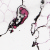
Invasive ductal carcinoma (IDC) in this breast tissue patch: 0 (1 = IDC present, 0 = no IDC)